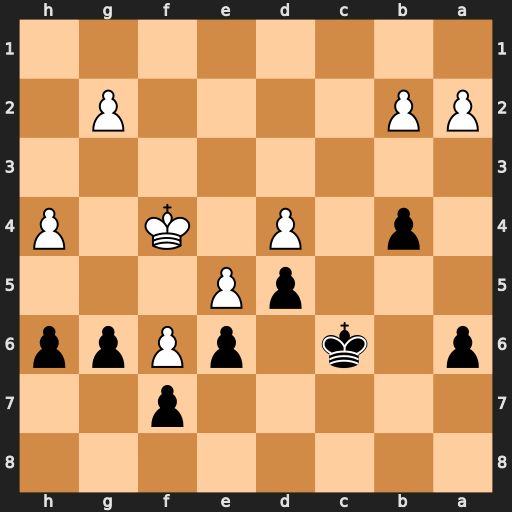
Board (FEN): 8/5p2/p1k1pPpp/3pP3/1p1P1K1P/8/PP4P1/8
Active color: b
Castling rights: -
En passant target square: -
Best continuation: b3 a3 Kb5